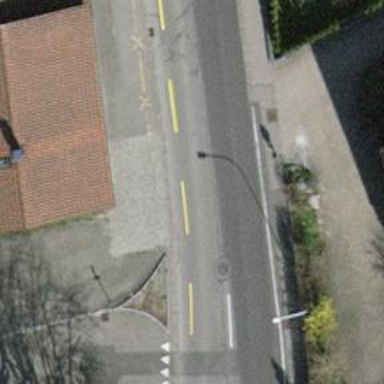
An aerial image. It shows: Secondary road with asphalt surface and dedicated cycle lane on the left.